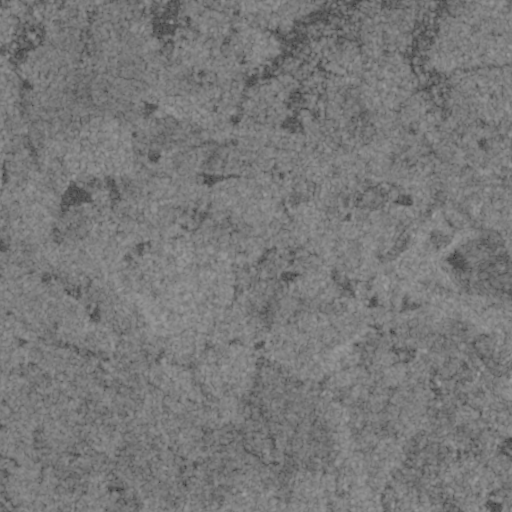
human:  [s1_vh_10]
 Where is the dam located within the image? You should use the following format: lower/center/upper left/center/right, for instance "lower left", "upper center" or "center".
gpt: The dam is located in the lower right of the image.
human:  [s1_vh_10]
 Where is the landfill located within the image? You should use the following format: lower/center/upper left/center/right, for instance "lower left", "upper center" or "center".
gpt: The landfill is located in the right of the image.
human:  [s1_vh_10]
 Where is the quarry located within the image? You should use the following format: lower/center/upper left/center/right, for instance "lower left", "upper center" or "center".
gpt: The quarry is located in the center right of the image.
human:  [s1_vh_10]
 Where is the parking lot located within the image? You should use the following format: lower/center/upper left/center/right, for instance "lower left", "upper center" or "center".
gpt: There is no parking lot in the image.

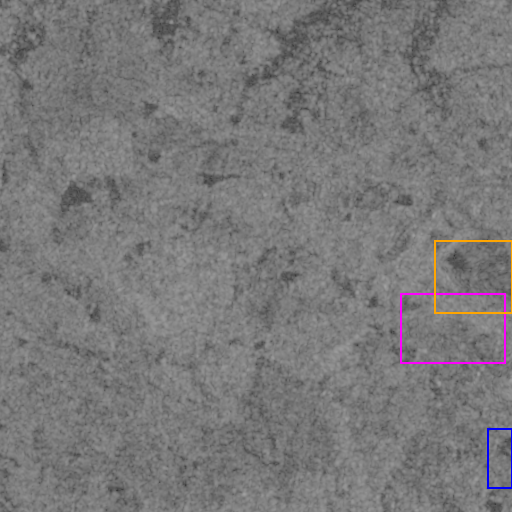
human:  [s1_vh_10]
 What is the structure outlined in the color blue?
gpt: The structure outlined in blue is a dam.
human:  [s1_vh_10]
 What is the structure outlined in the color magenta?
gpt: The structure outlined in magenta is a landfill.
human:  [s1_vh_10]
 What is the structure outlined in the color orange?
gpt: The structure outlined in orange is a quarry.
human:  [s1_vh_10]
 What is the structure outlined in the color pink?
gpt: There is no pink outline.